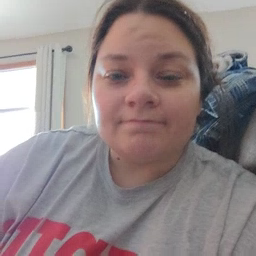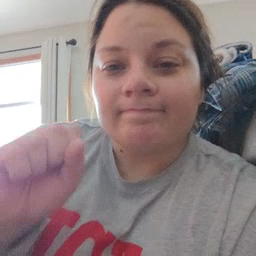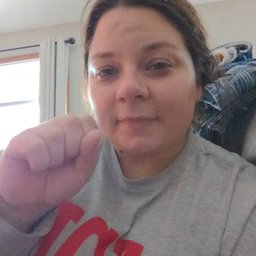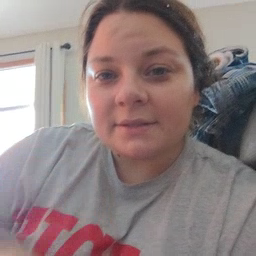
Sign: yes